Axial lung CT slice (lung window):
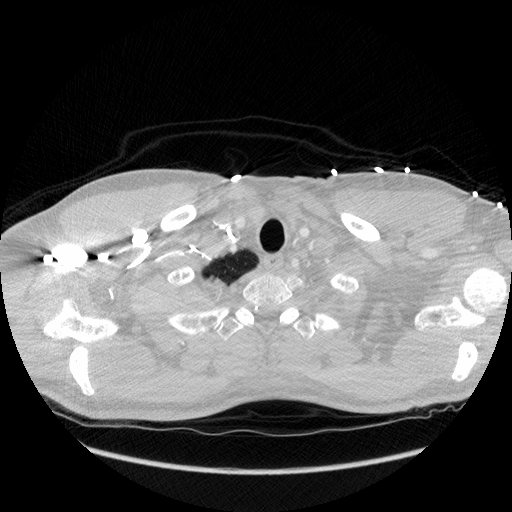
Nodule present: no